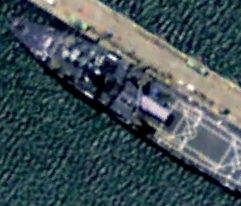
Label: combat